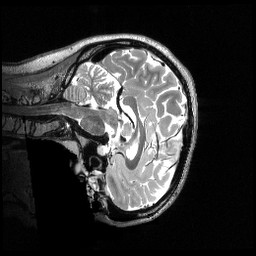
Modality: T2w
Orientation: sagittal
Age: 21
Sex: female
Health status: healthy
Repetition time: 3.2 s
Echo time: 0.563 s